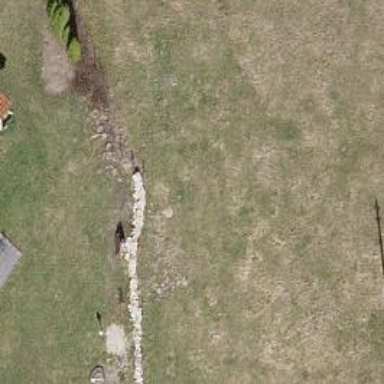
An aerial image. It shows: Wall made of dry stone.